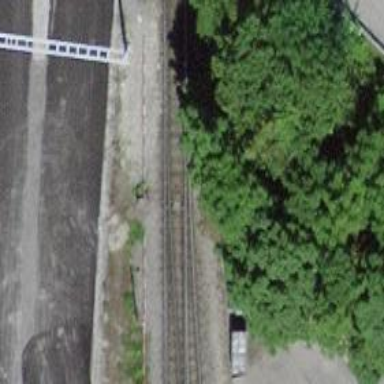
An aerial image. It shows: Railway switch.